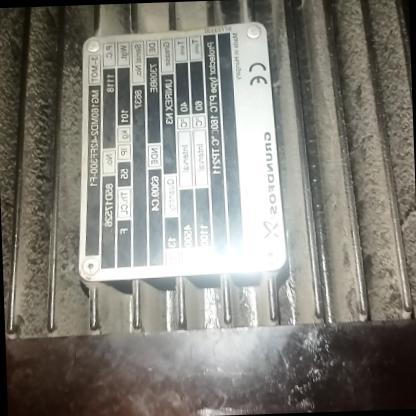
Klasa: tabliczka-znamionowa